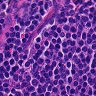
Metastatic tissue present: no